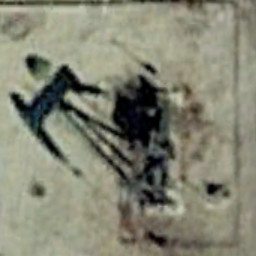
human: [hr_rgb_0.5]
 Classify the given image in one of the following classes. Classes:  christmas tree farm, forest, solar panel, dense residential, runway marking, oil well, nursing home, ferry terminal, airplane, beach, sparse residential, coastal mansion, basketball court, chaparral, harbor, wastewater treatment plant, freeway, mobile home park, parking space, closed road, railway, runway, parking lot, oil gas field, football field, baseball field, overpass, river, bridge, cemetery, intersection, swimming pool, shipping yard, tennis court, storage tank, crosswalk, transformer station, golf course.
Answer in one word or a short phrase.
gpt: oil well